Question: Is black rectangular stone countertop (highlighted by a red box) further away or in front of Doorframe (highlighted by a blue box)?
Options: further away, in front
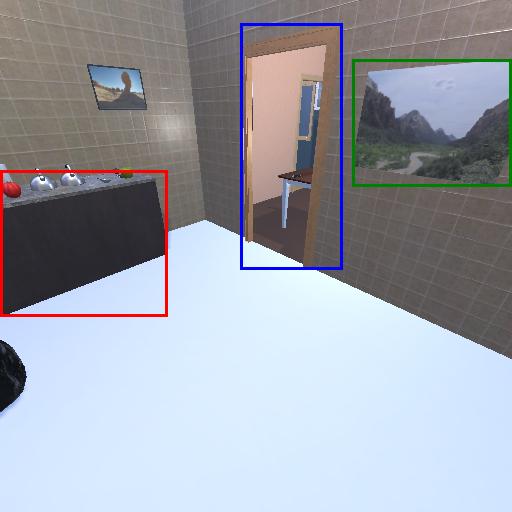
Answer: further away